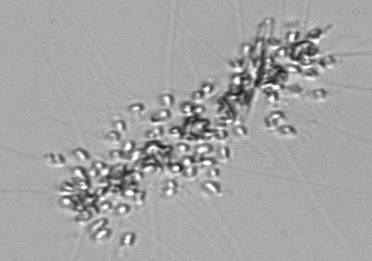
Label: Chaetoceros_didymus_TAG_external_flagellate